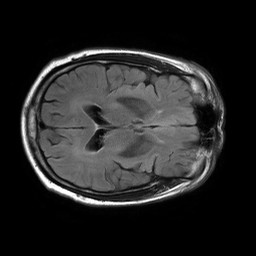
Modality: FLAIR
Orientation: axial
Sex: male
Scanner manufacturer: philips
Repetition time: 11 s
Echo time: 0.125 s